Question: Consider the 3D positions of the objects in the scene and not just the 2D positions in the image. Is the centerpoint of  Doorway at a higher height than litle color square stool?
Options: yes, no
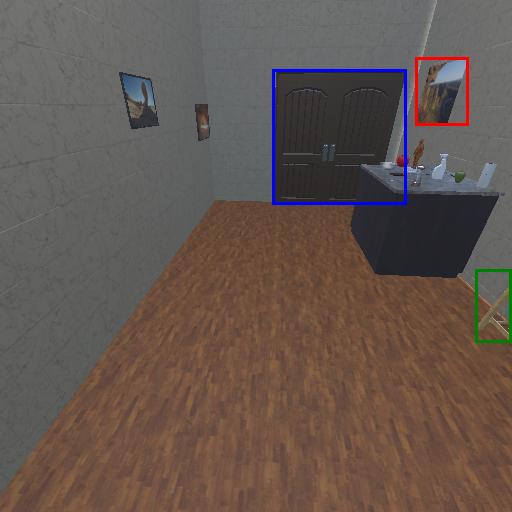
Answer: yes